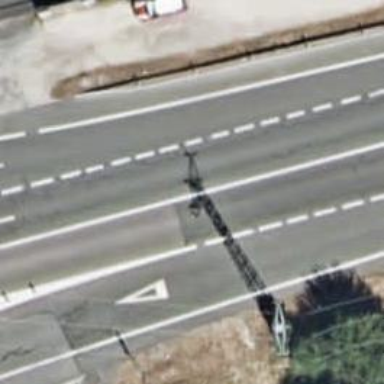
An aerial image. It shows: Primary highway.